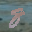
Label: 8